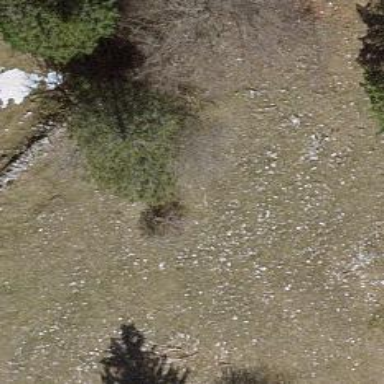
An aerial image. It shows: Beautiful tree in nature.